Interaction volume radius: 5 \u00c5
Interaction volume height: 30 \u00c5
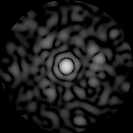
Disorder parameter: 0.8325